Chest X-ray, PA view. Patient: 32 years old, sex M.
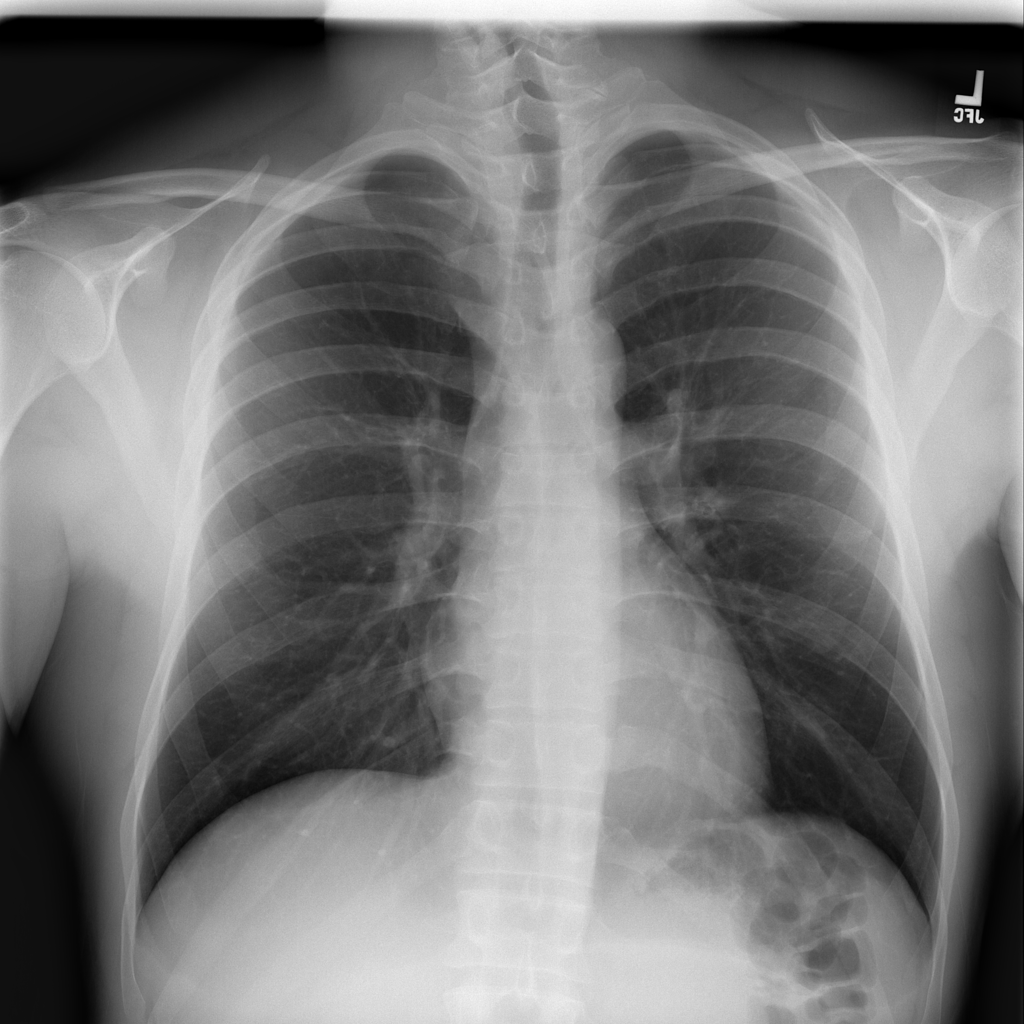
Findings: No Finding